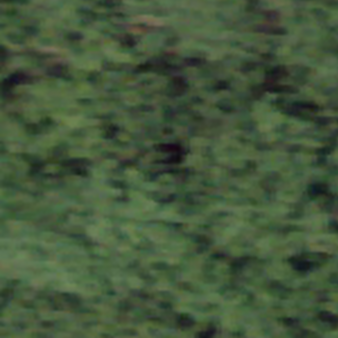
Label: other